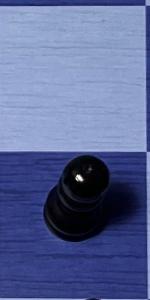
Label: Pawn_Black